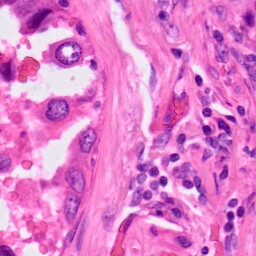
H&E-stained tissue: Lung